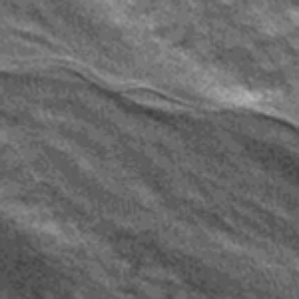
Label: frost